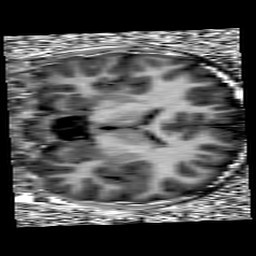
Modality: UNIT1
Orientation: coronal
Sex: male
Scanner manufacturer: siemens
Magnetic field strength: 3 T
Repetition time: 5 s
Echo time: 0.00355 s